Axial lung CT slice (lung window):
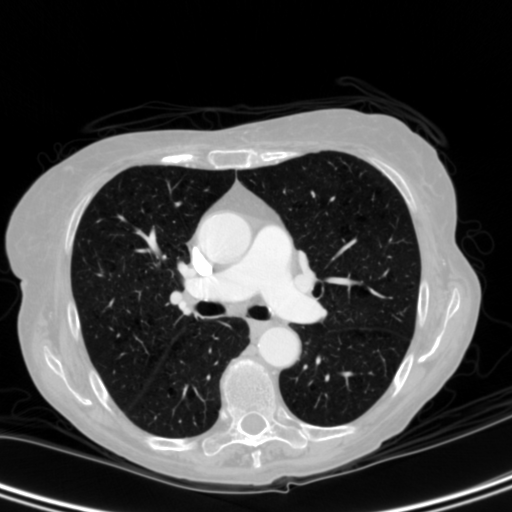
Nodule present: no